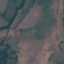
Land use / land cover class: Pasture